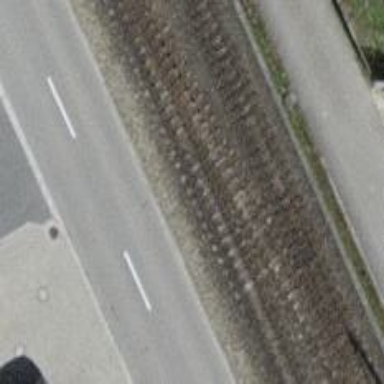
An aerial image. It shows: Narrow-gauge railway siding with 1 track. The track is electrified with contact line.